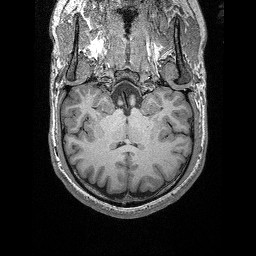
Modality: T1w
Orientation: sagittal
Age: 25
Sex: male
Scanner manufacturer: siemens
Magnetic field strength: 3 T
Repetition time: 2.4 s
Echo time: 0.03 s